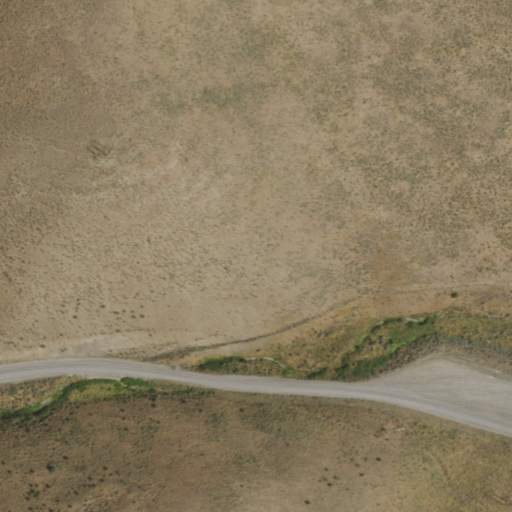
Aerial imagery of valley in Nevada named Simons Canyon containing shrub, low intensity development, medium intensity development, and open development